【题型】填空题　【知识点】函数　【难度】easy
设$f(x)=\begin{cases}
|x^2 - 2|, & x\leq 0 \\
\dfrac{1}{x}, & x>0
\end{cases}$，若实数$x_1<x_2<x_3$满足：$f(x_1)=f(x_2)=f(x_3)$，则$\dfrac{x_1x_2}{x_3}$的取值范围是\underline{\qquad}.
【解答】
\noindent 【答案】$[0,2]$\\
\noindent 【解析】作出$y=f(x)$的图象，如图所示，\\

\noindent 令$f(x_1)=f(x_2)=f(x_3)=k$，由图可知：$x_1<-\sqrt{2}<x_2\leq 0<\dfrac{1}{2}\leq x_3$，$0<k\leq 2$，\\
\noindent 且$\begin{cases}
|x_1^2 - 2|=k \\
|x_2^2 - 2|=k \\
\dfrac{1}{x_3}=k
\end{cases}$，解得$\begin{cases}
x_1=-\sqrt{k+2} \\
x_2=-\sqrt{2-k} \\
\dfrac{1}{x_3}=k
\end{cases}$，则$\dfrac{x_1x_2}{x_3}=k\left(-\sqrt{k+2}\right)\left(-\sqrt{2-k}\right)=k\sqrt{4-k^2}=\sqrt{4k^2-k^4}=\sqrt{-(k^2-2)^2+4}$，\\
\noindent 因为$0<k\leq 2$，则$0<k^2\leq 4$，可得$\dfrac{x_1x_2}{x_3}=\sqrt{-(k^2-2)^2+4}\in[0,2]$，所以$\dfrac{x_1x_2}{x_3}$的取值范围是$[0,2]$.
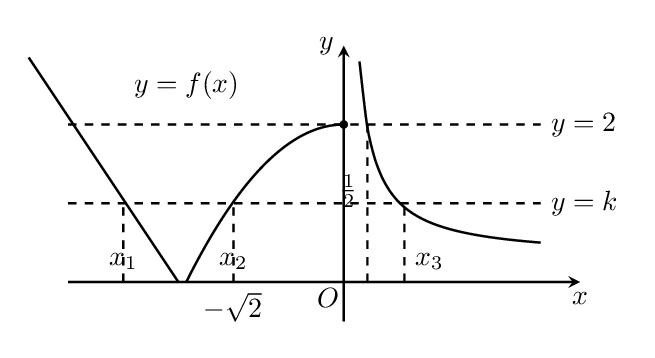